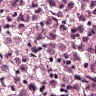
Metastatic tissue present: yes